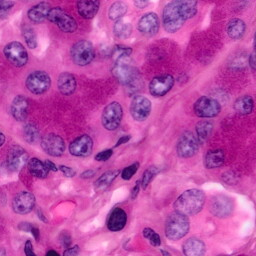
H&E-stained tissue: Pancreatic